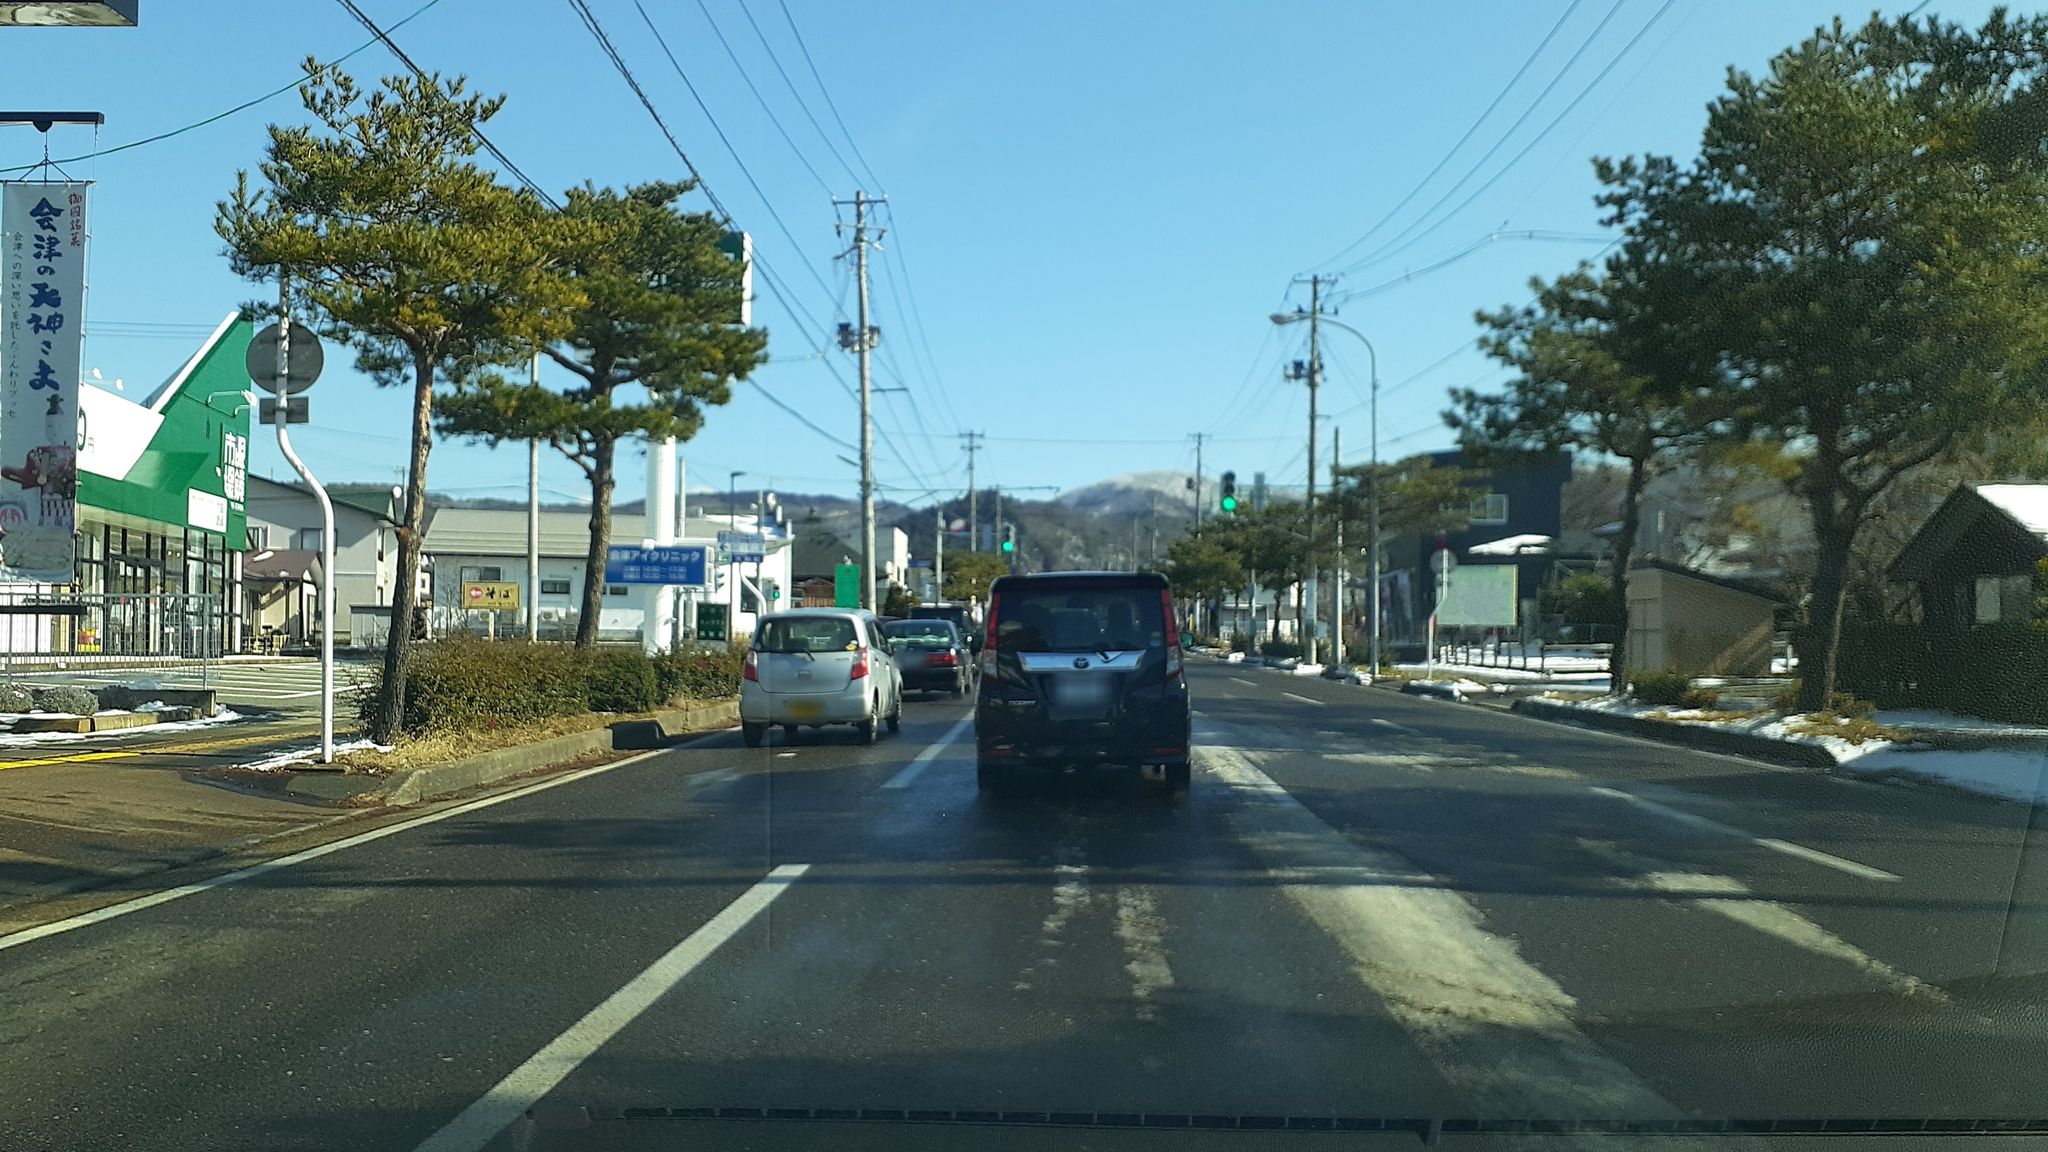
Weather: clear
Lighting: day
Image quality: good
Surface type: driving surface
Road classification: footway
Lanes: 4.0
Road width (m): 3
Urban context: urban centre
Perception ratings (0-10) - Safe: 1.23, Lively: 6.54, Beautiful: 3.86, Boring: 1.36, Depressing: 5.83, Wealthy: 3.12